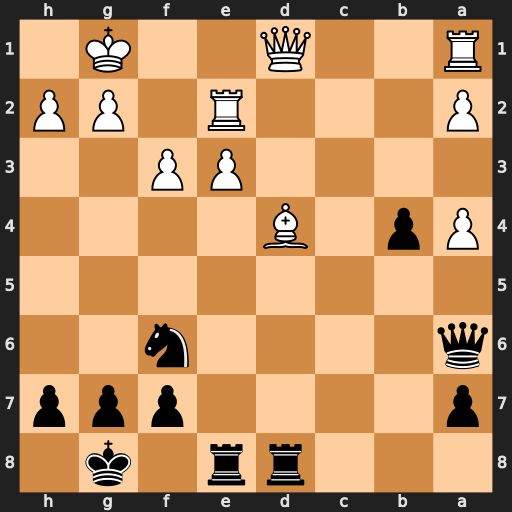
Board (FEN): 3rr1k1/p4ppp/q4n2/8/Pp1B4/4PP2/P3R1PP/R2Q2K1
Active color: b
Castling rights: -
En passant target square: -
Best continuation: Rxd4 Qxd4 Qxe2